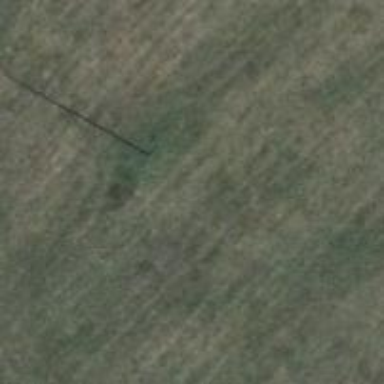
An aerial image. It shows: Power pole.